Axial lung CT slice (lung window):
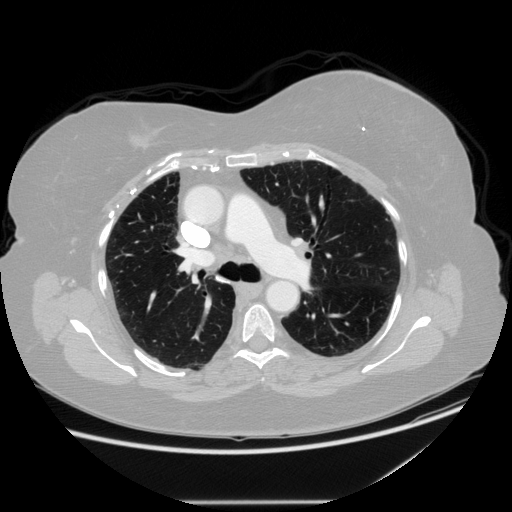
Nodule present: no